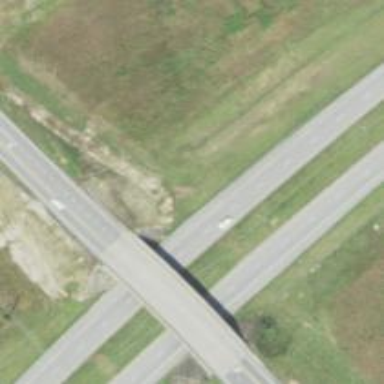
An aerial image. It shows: Asphalt motorway.